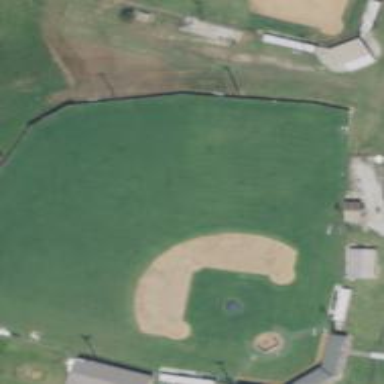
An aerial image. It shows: Baseball pitch for leisure land activities.